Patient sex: M
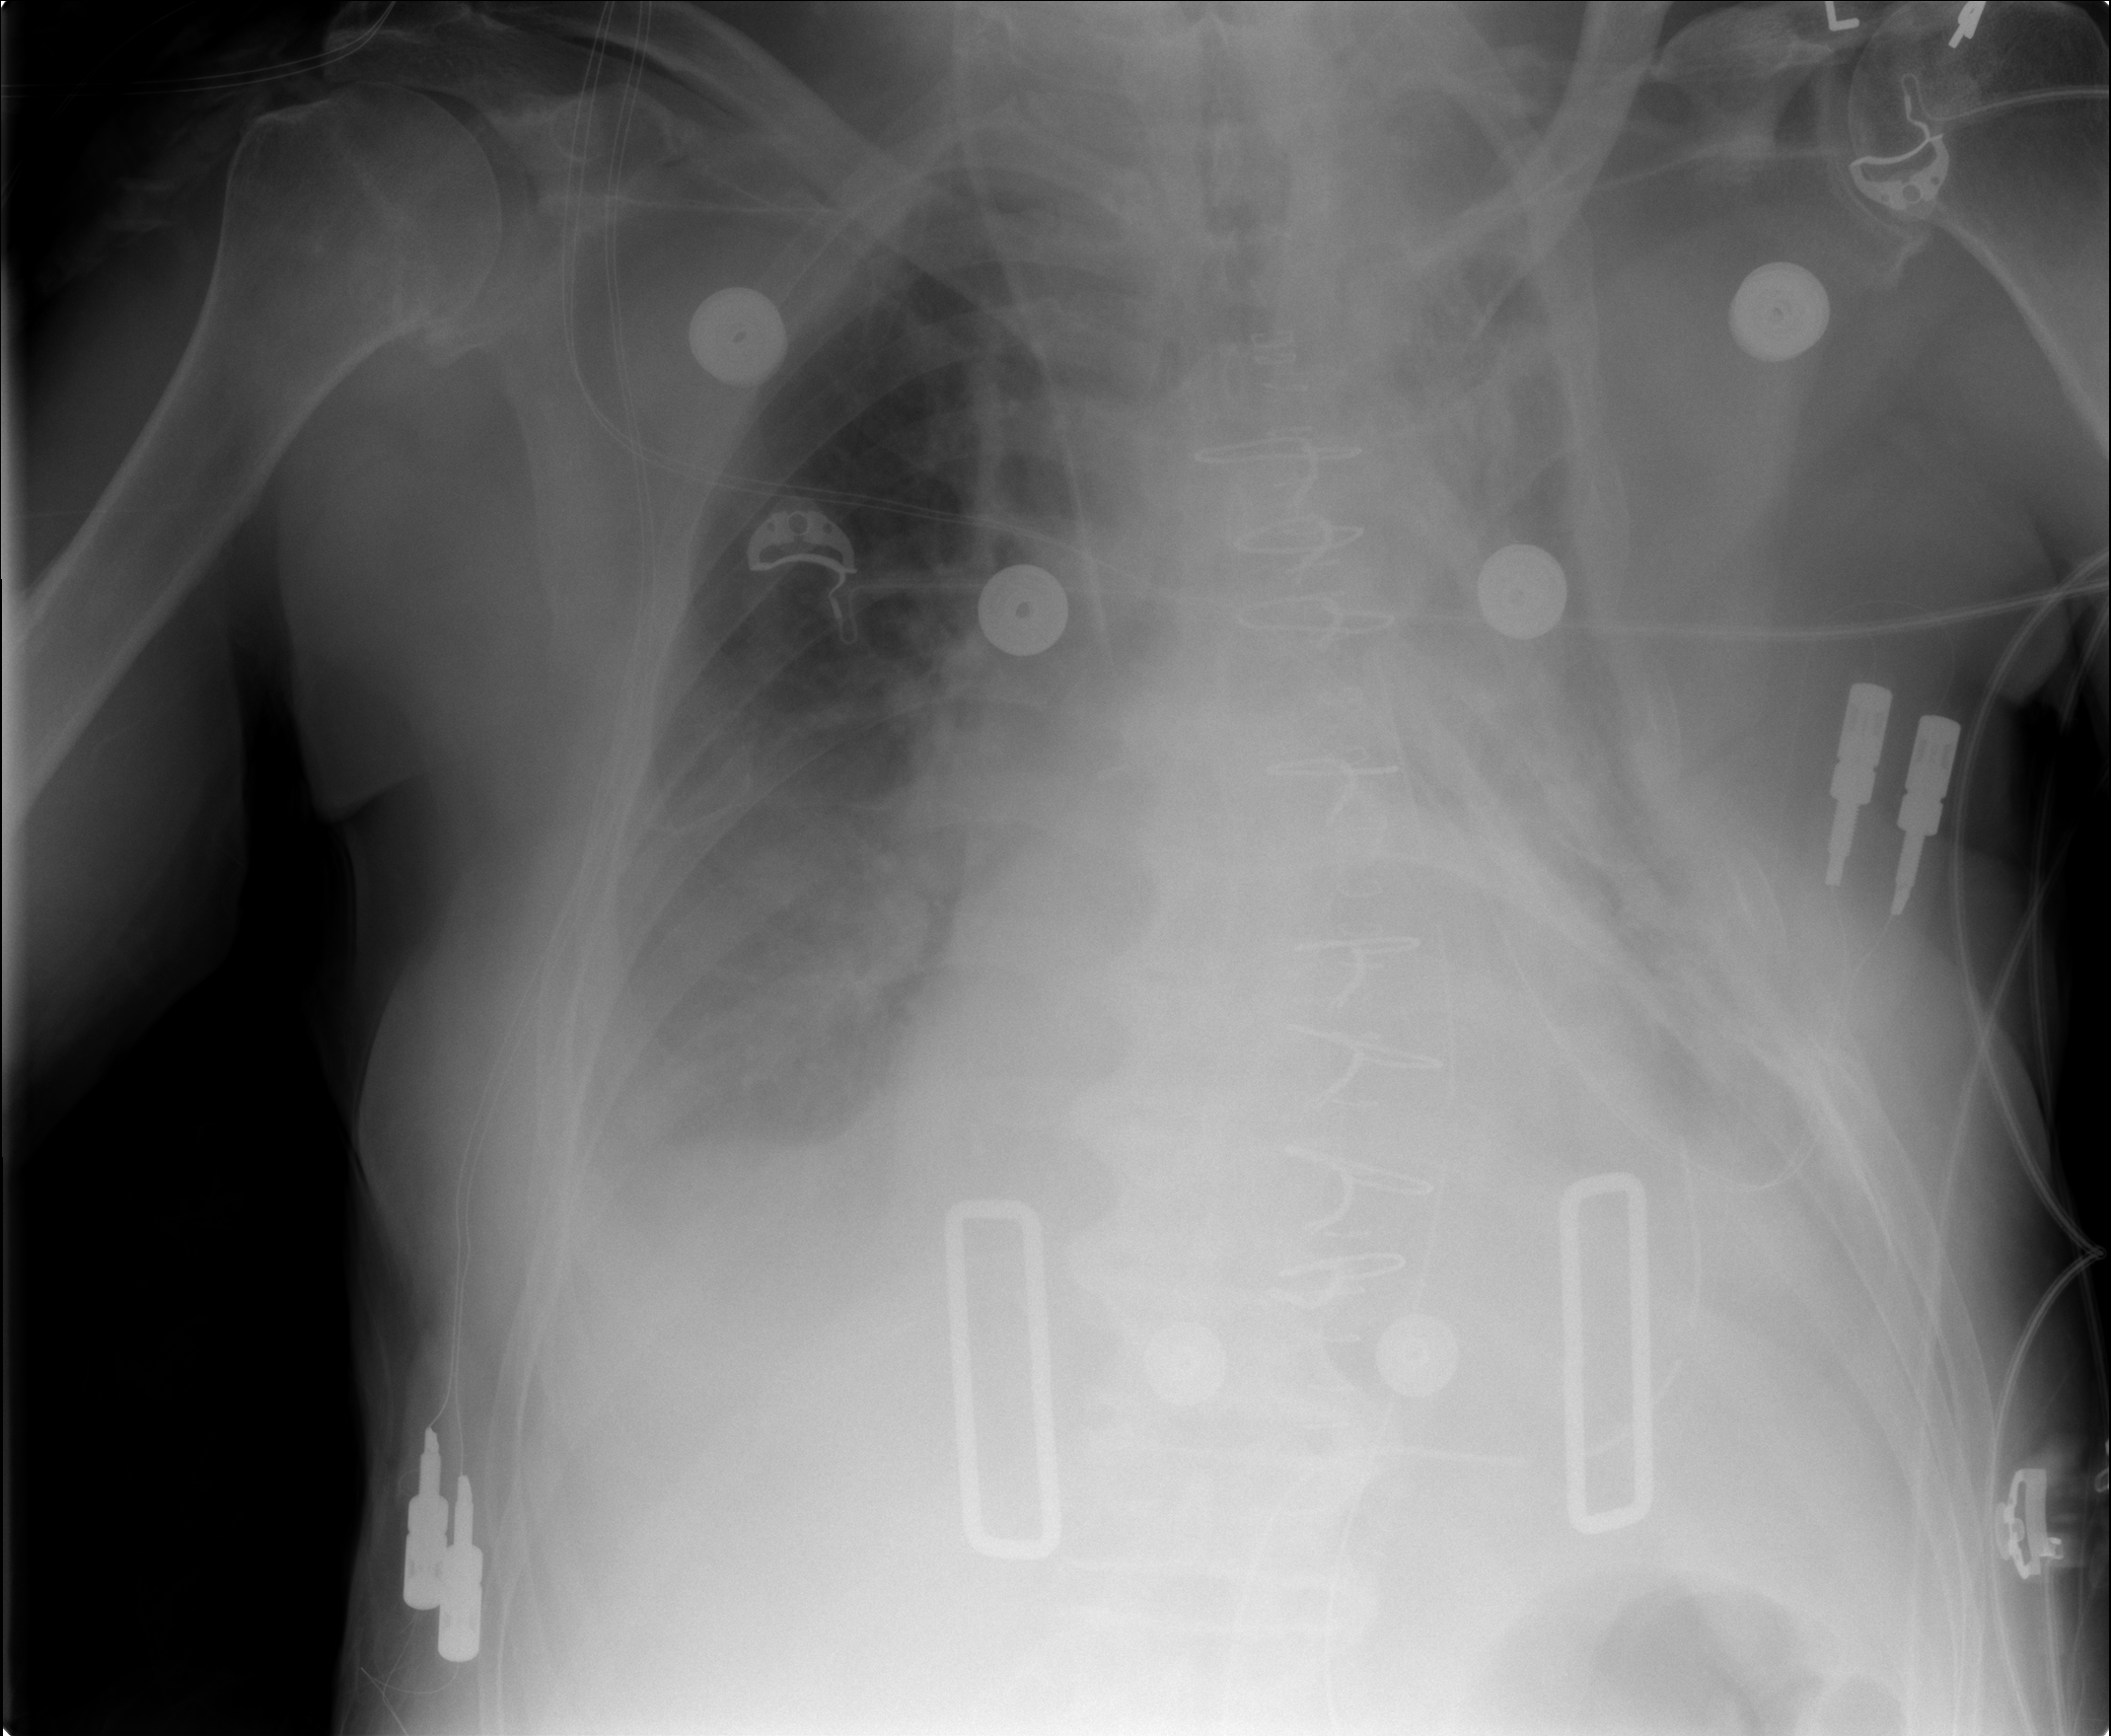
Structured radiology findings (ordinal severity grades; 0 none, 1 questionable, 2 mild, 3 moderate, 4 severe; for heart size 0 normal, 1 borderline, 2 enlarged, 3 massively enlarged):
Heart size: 1
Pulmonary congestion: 2
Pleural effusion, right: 3
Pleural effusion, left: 2
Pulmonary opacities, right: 2
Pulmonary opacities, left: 0
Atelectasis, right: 2
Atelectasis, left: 0